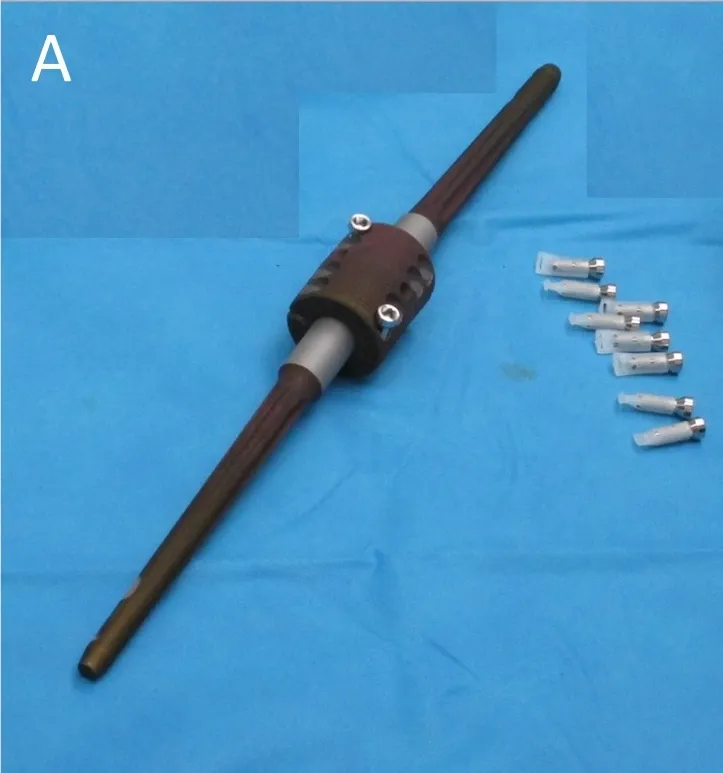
(A) Metallic silver-coated intramedullary knee arthrodesis system with locking bolts (uncoated) The Metallicsilver coated parts (intramedullary femoral, intramedullary tibial and spacer) appear black.
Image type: medical_photograph (other_medical_photograph)